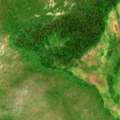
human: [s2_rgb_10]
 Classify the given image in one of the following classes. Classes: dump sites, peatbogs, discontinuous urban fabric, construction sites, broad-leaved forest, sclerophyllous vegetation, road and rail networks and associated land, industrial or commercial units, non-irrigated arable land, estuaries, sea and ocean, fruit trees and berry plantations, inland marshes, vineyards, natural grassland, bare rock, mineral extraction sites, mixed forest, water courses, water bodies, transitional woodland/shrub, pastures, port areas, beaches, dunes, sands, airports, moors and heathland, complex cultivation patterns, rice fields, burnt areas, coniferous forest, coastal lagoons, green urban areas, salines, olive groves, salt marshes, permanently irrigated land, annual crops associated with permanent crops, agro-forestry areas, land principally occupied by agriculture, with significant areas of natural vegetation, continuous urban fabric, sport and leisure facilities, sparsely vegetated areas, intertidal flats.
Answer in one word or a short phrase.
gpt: coniferous forest, mixed forest, moors and heathland, peatbogs